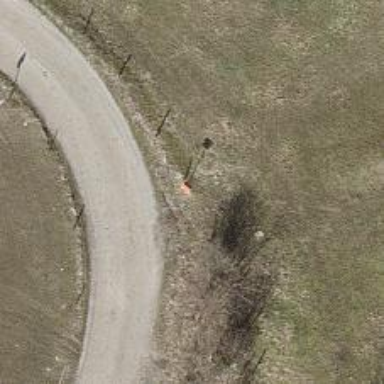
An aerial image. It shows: Pole supporting pipeline marker with roof cover.